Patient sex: F
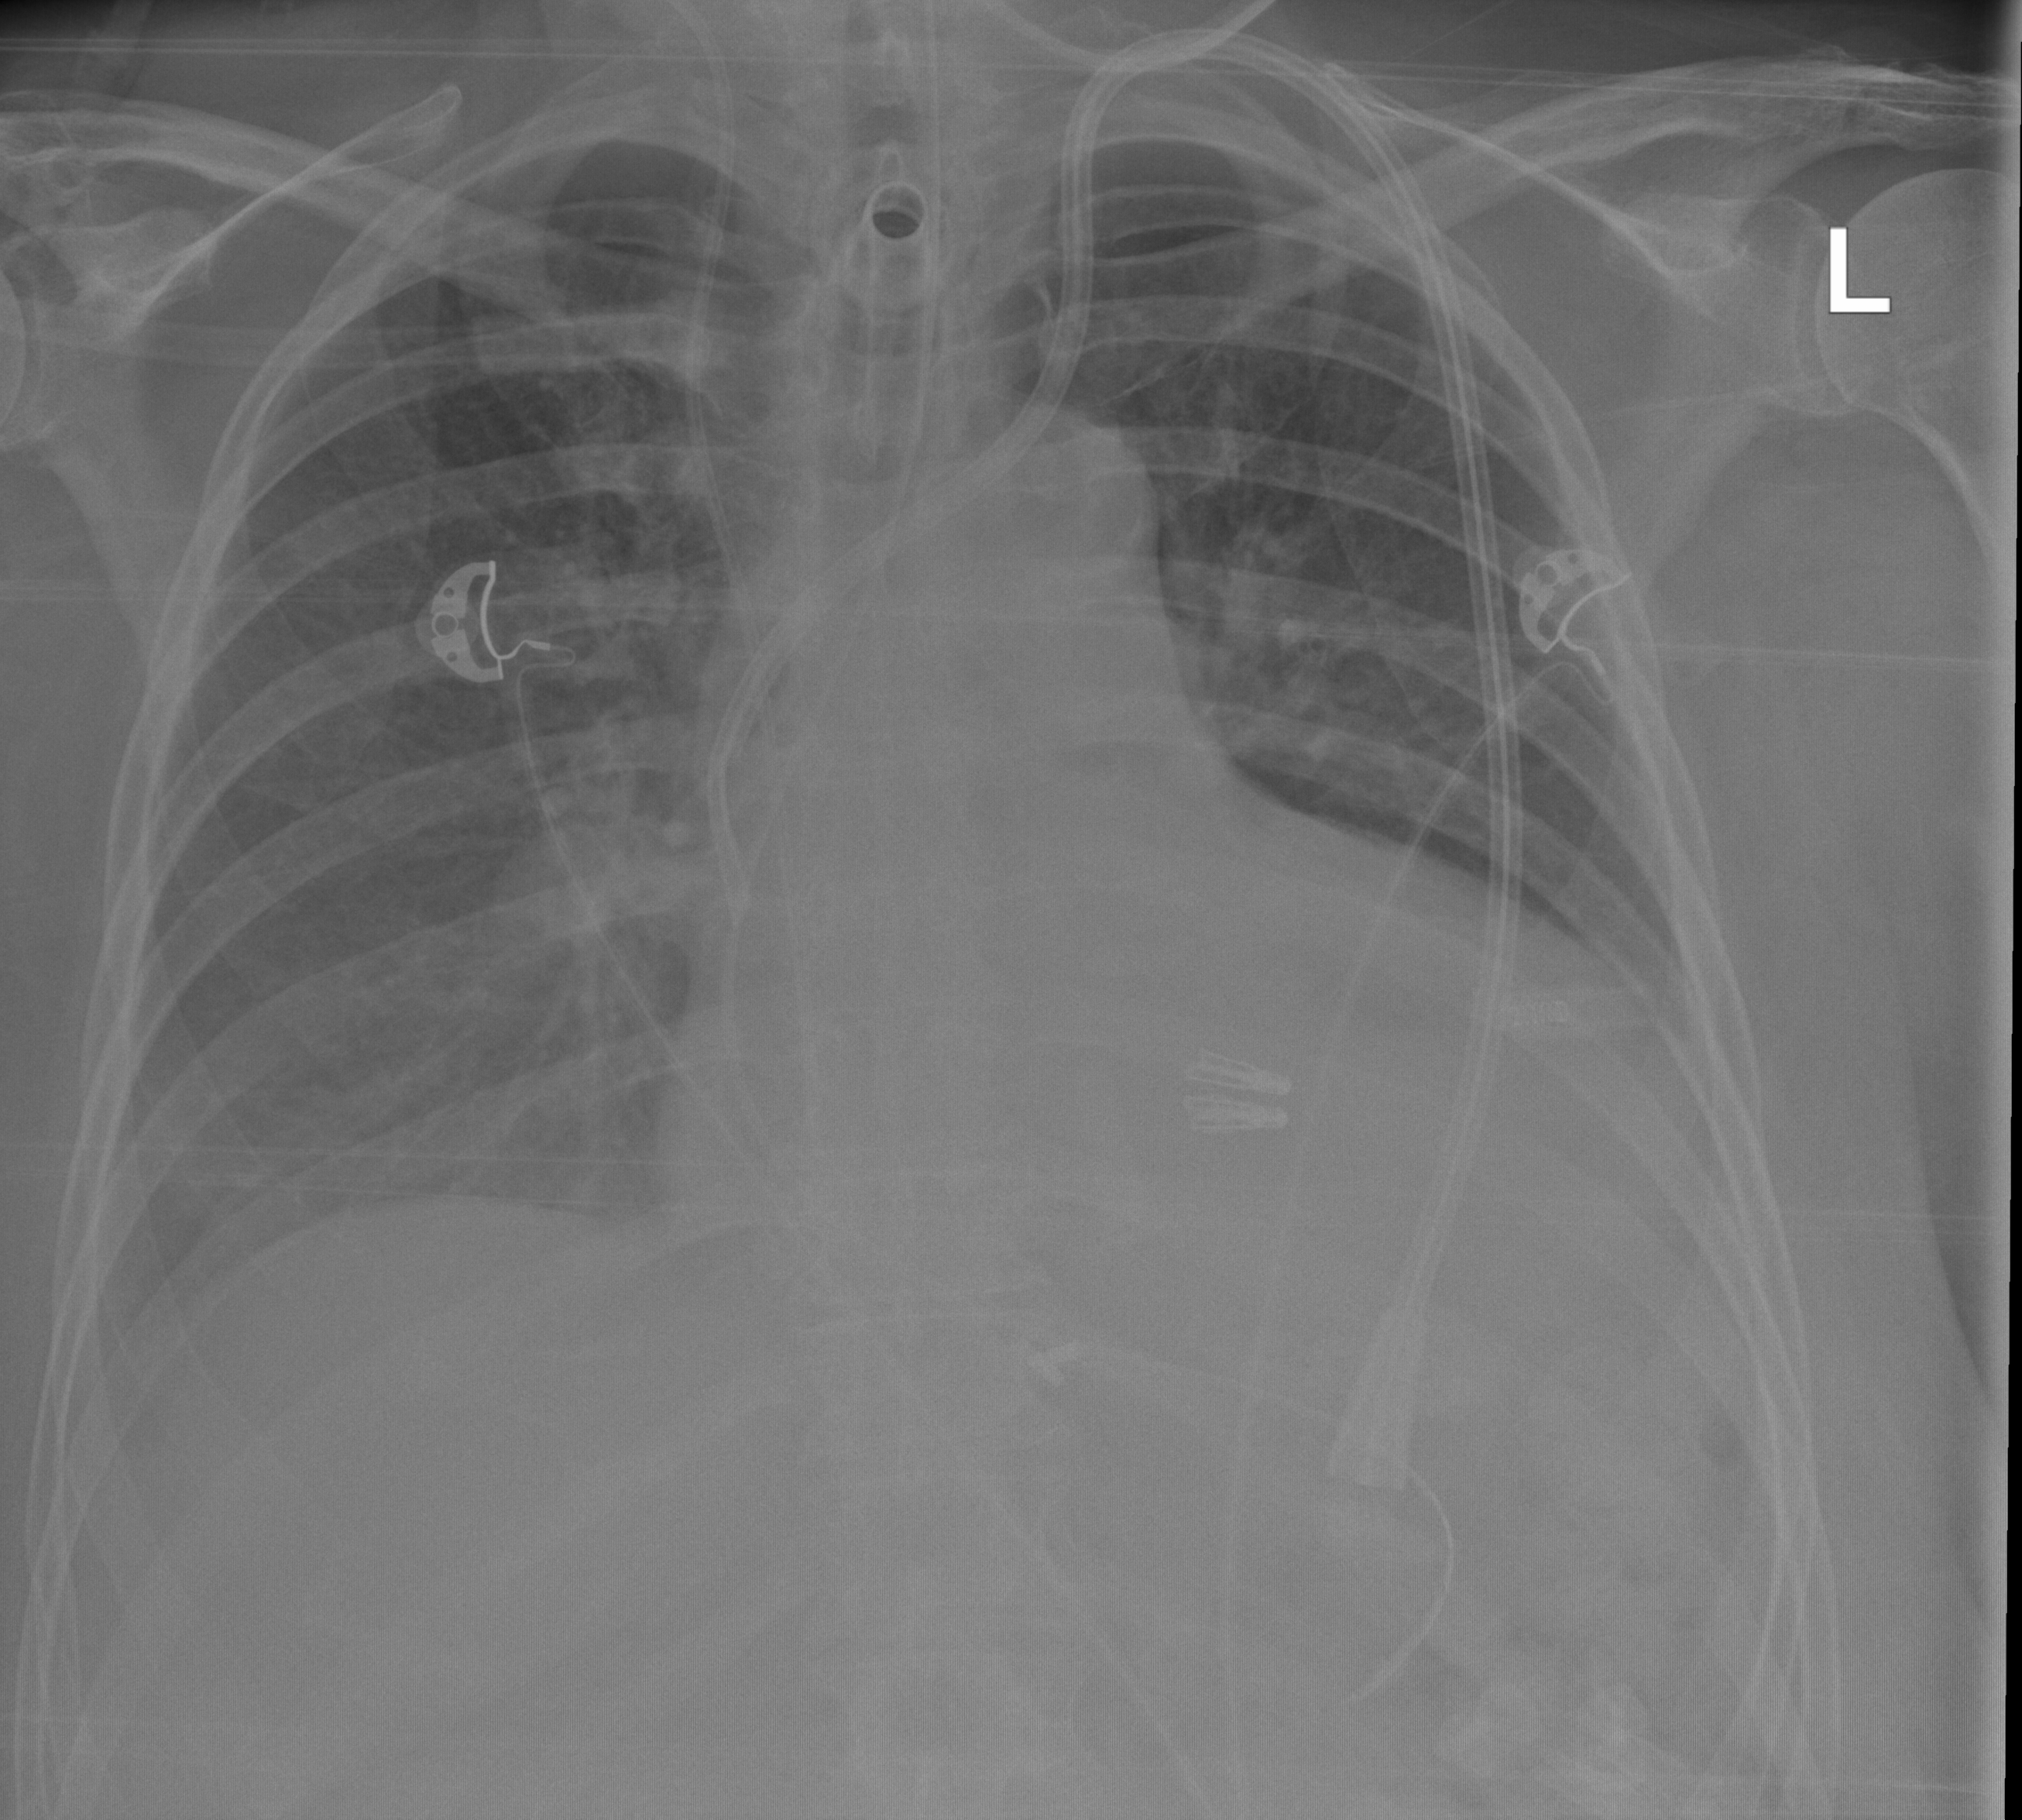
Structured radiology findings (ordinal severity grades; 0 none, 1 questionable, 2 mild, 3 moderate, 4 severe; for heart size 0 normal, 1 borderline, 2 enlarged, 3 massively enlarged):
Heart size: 2
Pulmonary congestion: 2
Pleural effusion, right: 0
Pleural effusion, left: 2
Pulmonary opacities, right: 2
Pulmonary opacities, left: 2
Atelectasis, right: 0
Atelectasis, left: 2